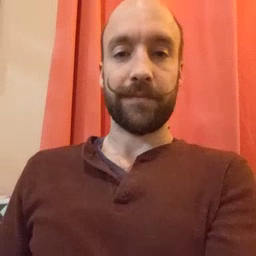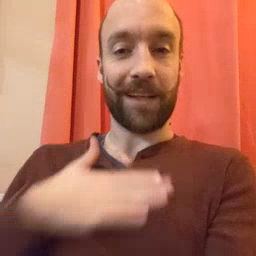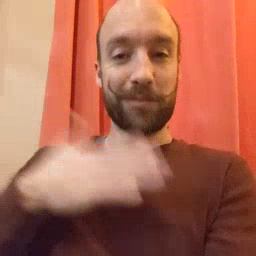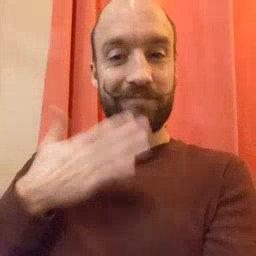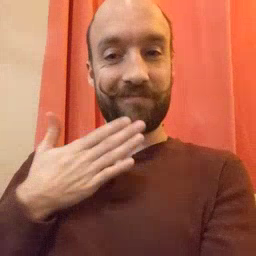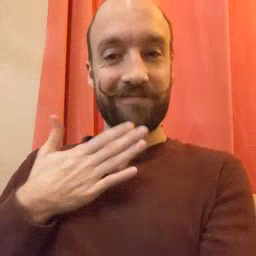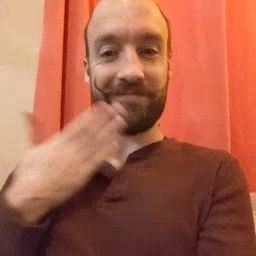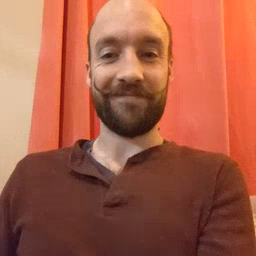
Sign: happy